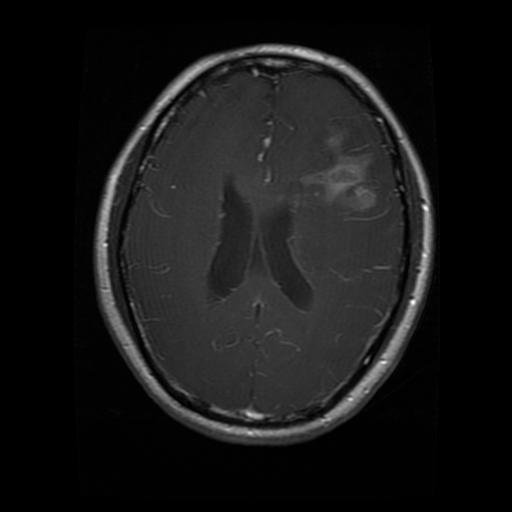
Label: glioma